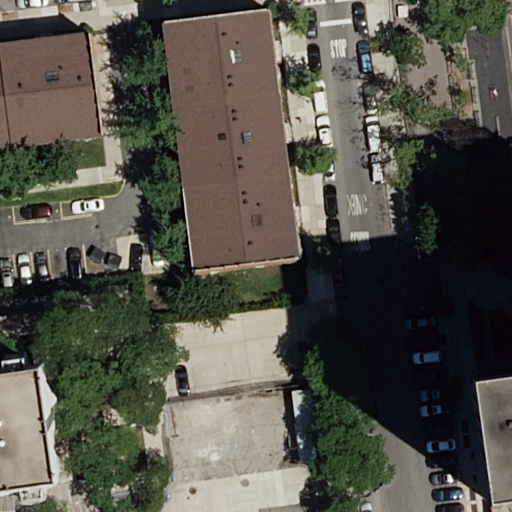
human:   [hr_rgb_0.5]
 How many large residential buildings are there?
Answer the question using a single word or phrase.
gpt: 2

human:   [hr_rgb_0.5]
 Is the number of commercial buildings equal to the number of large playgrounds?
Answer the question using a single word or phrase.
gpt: no

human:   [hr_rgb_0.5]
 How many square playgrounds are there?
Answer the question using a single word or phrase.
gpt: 0

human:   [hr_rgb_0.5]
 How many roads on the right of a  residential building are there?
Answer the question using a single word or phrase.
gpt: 4

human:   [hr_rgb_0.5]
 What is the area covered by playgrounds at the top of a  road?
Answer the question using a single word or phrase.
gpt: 1475m2

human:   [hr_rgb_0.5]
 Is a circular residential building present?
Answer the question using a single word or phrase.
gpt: no

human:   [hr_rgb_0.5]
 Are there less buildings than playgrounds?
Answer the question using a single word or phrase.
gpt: no

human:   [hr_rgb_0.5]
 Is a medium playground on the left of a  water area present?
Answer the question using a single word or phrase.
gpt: no

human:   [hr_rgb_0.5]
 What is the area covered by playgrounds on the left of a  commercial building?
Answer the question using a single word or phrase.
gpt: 0m2

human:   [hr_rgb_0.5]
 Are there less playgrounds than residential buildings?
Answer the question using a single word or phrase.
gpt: yes

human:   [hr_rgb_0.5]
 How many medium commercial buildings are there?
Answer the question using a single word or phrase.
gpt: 0

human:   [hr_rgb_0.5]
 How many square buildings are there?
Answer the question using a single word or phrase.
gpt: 0

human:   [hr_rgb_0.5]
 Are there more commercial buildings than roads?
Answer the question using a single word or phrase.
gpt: no

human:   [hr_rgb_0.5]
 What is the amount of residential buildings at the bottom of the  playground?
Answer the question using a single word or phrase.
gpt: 3

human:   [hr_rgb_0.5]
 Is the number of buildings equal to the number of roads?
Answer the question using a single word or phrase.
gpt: no

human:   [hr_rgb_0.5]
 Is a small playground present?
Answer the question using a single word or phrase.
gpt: no

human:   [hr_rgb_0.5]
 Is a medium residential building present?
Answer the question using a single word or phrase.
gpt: yes

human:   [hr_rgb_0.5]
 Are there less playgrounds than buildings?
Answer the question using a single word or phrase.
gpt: yes

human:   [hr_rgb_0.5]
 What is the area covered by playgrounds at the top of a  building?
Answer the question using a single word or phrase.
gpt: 1475m2

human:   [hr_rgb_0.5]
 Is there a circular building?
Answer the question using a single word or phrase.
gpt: no

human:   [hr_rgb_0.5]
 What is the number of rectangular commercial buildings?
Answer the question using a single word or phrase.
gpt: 0

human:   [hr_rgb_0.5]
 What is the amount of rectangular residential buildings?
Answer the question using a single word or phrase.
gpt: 6

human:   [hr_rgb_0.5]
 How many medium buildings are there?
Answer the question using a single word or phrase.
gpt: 4

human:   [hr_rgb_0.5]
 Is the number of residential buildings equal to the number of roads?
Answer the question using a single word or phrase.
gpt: no

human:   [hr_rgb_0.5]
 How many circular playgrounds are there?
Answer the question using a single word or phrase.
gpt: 0

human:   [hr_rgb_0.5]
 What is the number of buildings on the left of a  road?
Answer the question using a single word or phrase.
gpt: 6

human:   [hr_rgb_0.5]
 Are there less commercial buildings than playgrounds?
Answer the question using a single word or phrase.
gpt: yes

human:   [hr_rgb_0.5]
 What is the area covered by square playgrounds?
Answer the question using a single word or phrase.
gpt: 0m2

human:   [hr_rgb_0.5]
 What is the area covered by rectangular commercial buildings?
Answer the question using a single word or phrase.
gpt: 0m2

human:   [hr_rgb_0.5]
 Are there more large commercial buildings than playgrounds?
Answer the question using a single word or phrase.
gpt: no

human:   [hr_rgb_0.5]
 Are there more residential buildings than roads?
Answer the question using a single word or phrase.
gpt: yes

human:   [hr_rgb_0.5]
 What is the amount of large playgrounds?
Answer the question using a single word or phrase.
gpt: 1

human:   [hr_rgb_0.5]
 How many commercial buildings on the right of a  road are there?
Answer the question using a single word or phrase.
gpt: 0

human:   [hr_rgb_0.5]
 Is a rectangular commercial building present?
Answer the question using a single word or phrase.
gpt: no

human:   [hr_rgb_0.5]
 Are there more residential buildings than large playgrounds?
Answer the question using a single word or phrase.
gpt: yes

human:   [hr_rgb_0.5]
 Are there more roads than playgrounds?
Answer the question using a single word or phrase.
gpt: yes